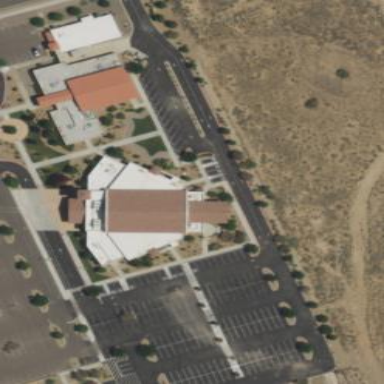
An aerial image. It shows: Beautiful church building.